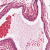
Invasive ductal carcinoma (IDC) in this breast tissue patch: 0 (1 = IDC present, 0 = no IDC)